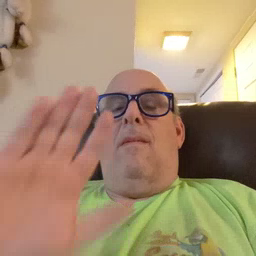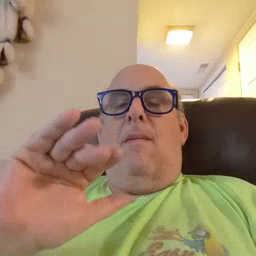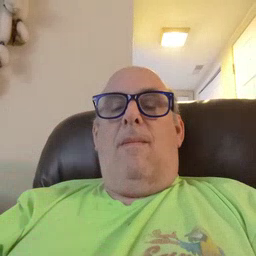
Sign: bye